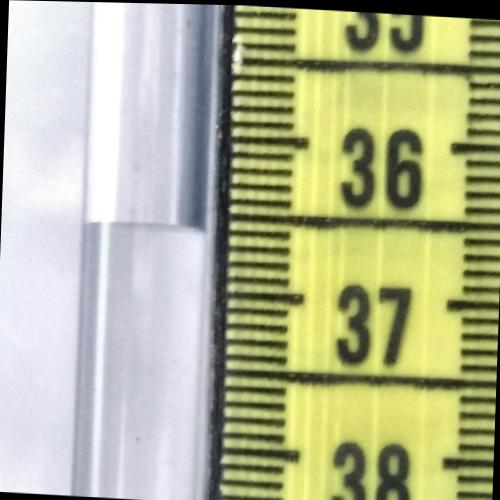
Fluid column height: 36.6 cm